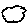
Label: cloud